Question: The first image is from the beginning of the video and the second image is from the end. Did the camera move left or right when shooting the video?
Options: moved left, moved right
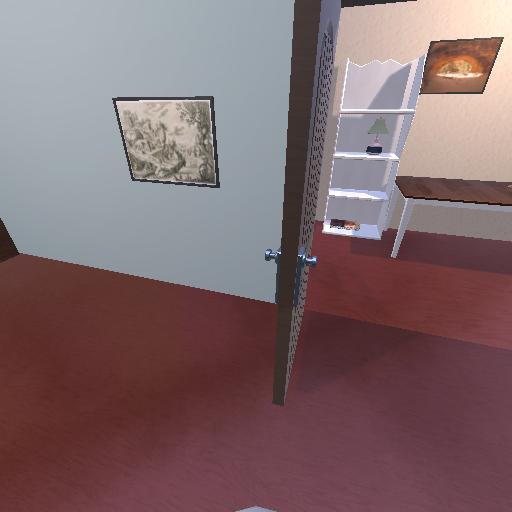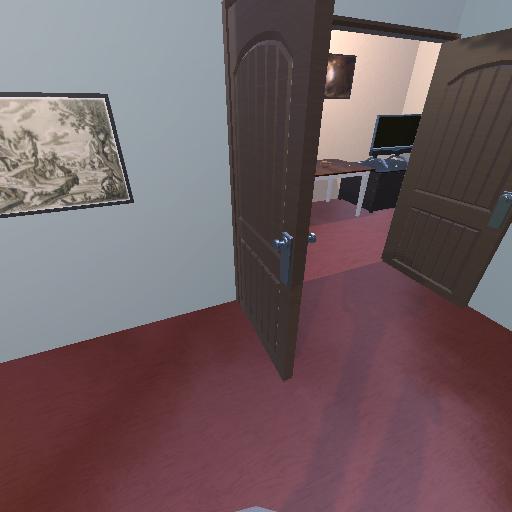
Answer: moved left